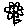
Label: flower